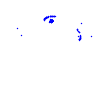
Particle: kaon